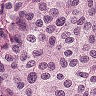
Metastatic tissue present: yes